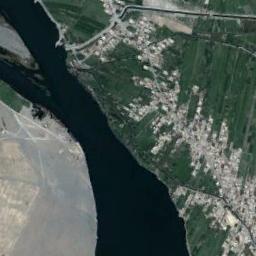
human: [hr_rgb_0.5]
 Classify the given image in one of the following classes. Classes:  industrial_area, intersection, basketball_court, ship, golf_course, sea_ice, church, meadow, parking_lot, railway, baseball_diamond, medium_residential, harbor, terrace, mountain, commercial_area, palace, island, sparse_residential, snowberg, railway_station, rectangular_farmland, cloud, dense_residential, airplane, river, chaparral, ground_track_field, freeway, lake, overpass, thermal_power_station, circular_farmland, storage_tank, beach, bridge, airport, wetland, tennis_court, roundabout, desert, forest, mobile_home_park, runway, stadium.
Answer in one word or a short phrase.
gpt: river